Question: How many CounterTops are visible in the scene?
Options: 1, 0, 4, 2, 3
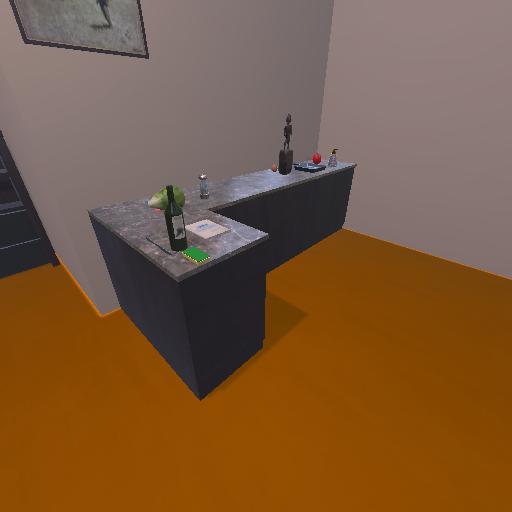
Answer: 1